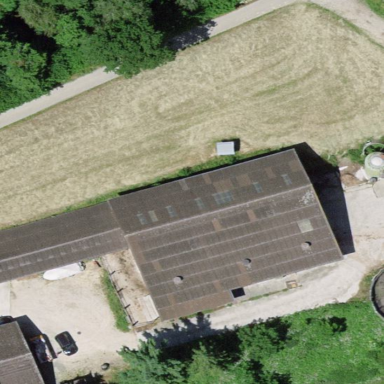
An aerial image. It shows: Rural barn.